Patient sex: M
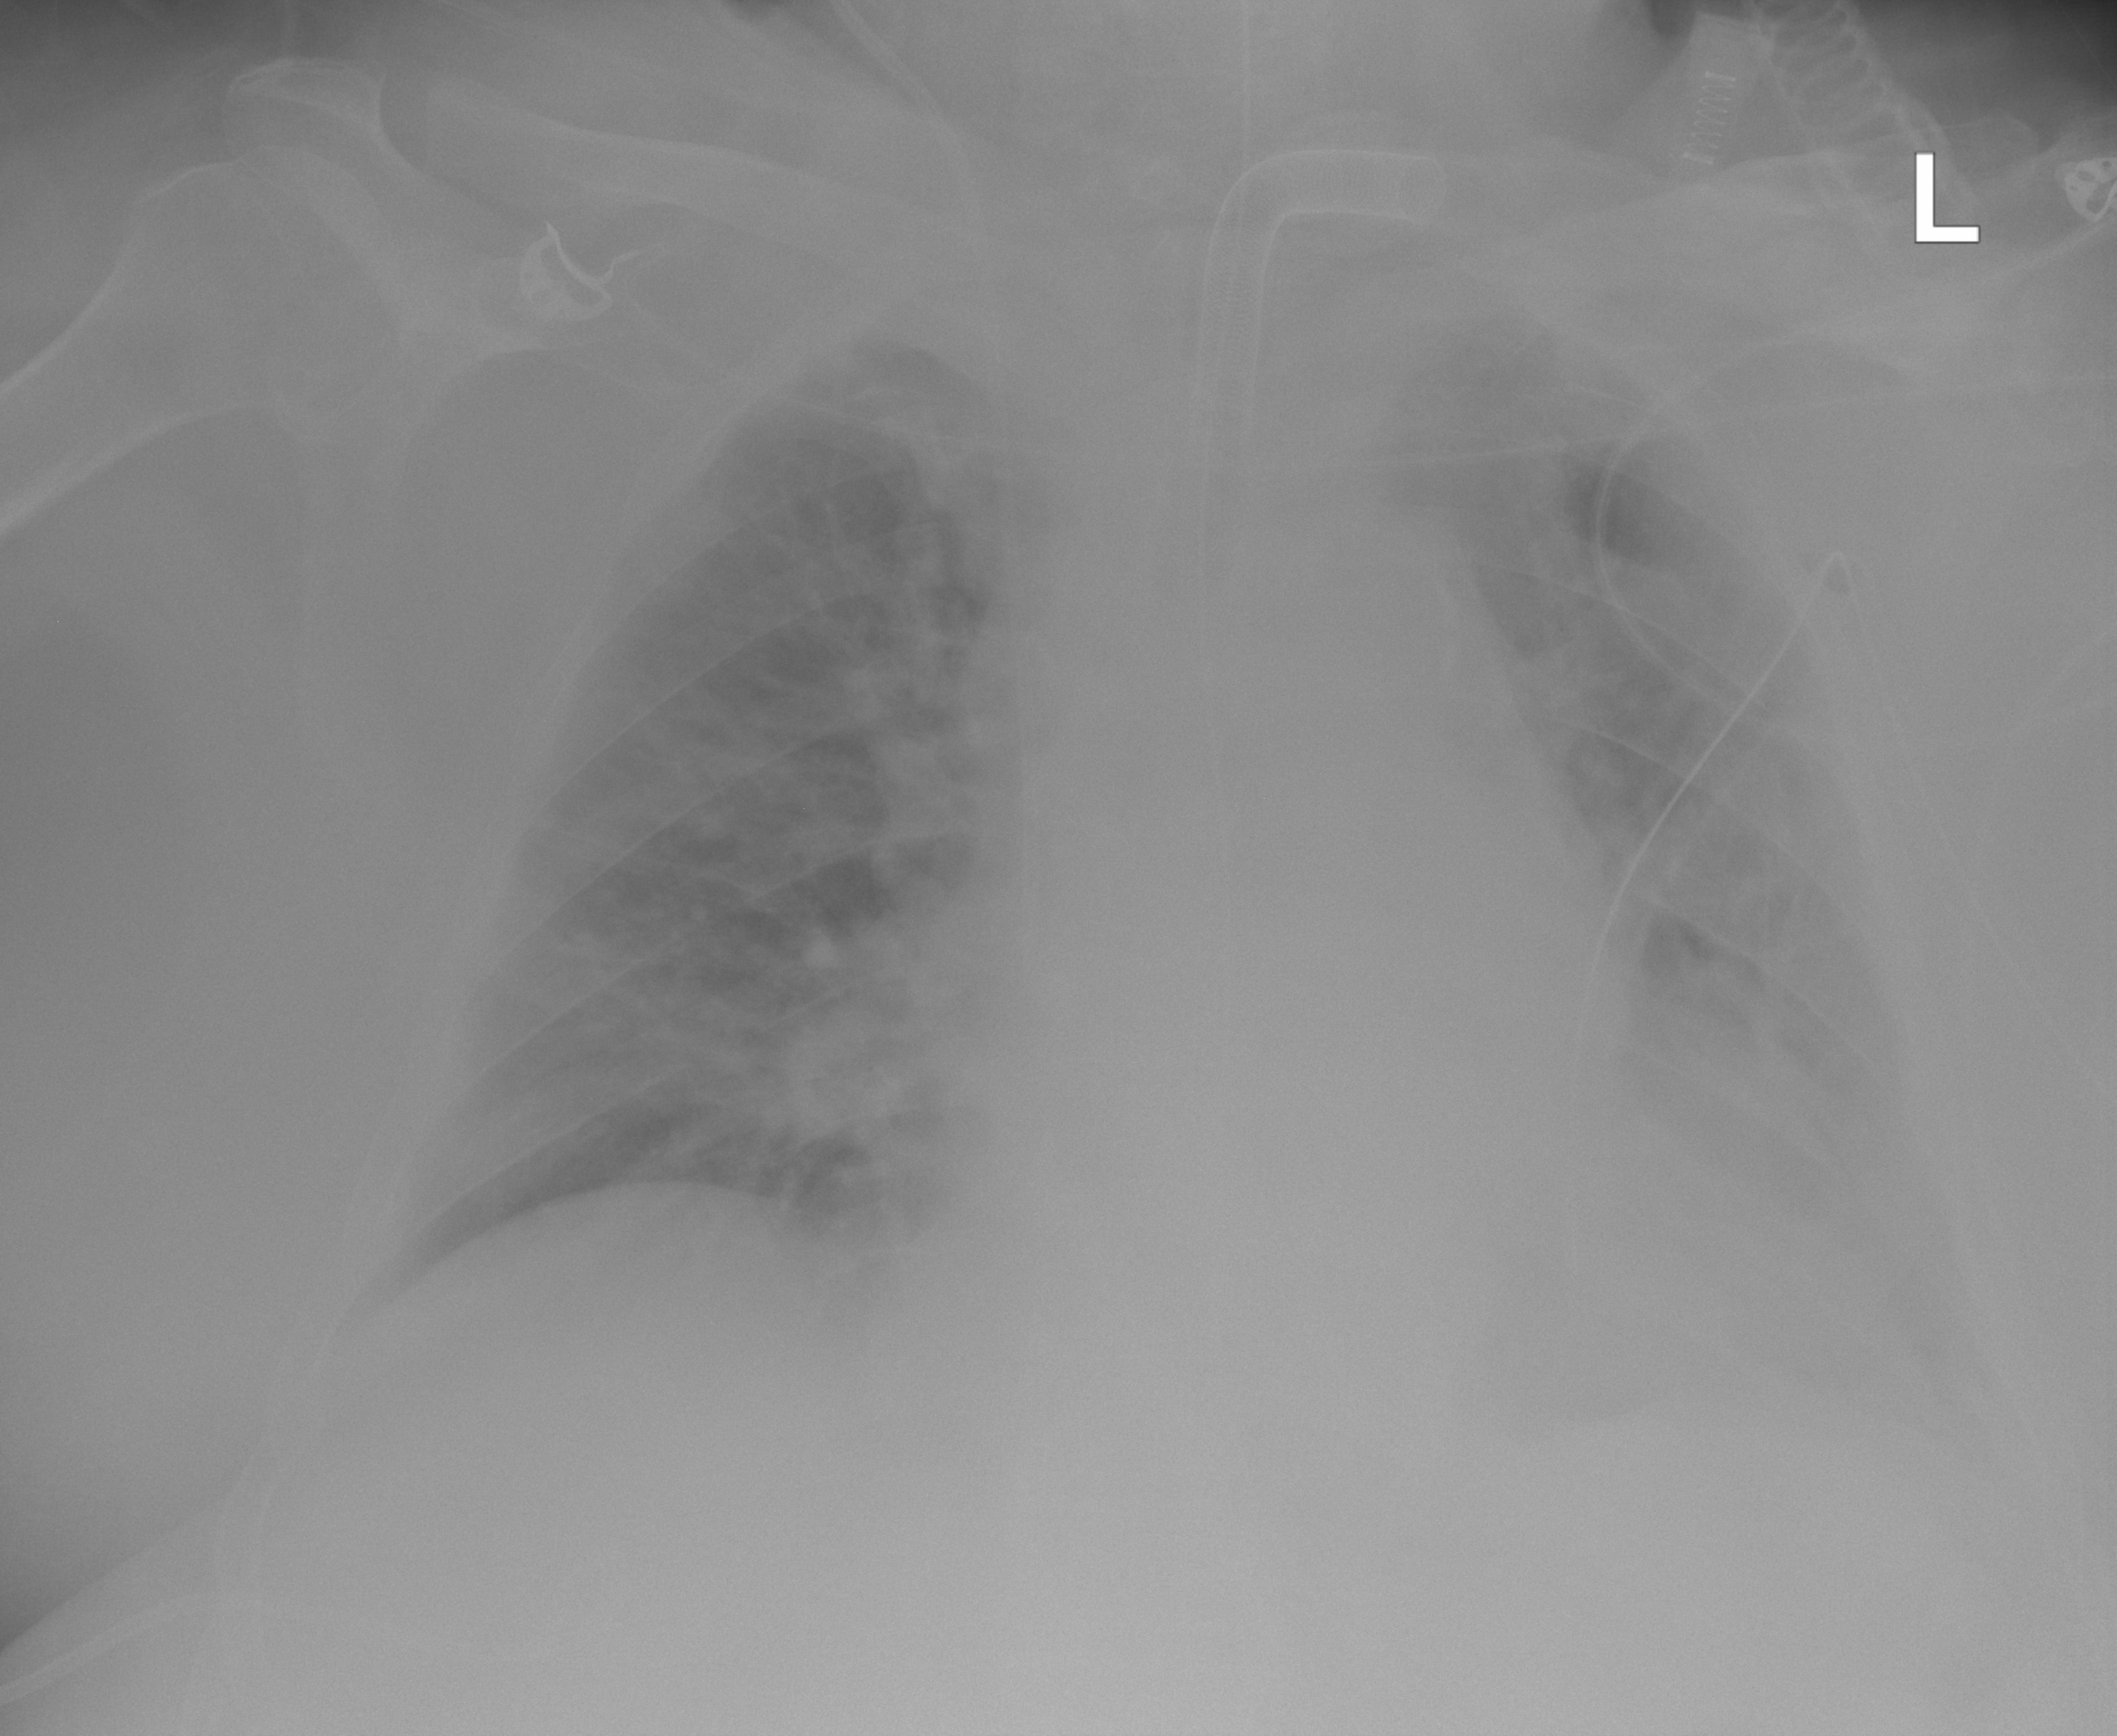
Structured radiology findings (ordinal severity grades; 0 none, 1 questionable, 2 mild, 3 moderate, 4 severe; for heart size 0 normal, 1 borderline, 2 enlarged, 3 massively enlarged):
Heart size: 2
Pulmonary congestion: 2
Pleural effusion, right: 0
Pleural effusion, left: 2
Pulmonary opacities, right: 2
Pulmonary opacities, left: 2
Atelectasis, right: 0
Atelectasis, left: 3